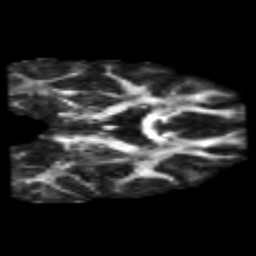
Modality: FA
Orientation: coronal
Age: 28
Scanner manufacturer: philips
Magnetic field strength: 3 T
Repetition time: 8.552 s
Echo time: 0.1273 s